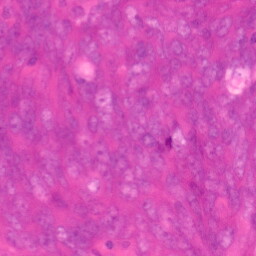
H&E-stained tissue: Colon